Interaction volume radius: 5 \u00c5
Interaction volume height: 10 \u00c5
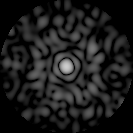
Disorder parameter: 0.8475